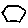
Label: hexagon